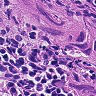
Metastatic tissue present: yes